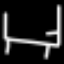
Label: bed